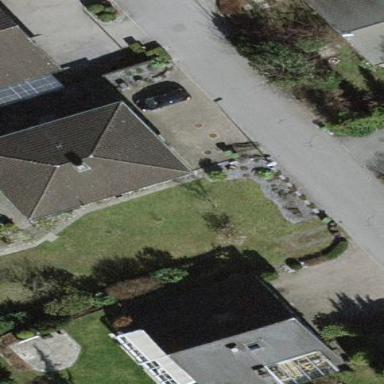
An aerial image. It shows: Detached building.